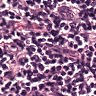
Metastatic tissue present: no